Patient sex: M
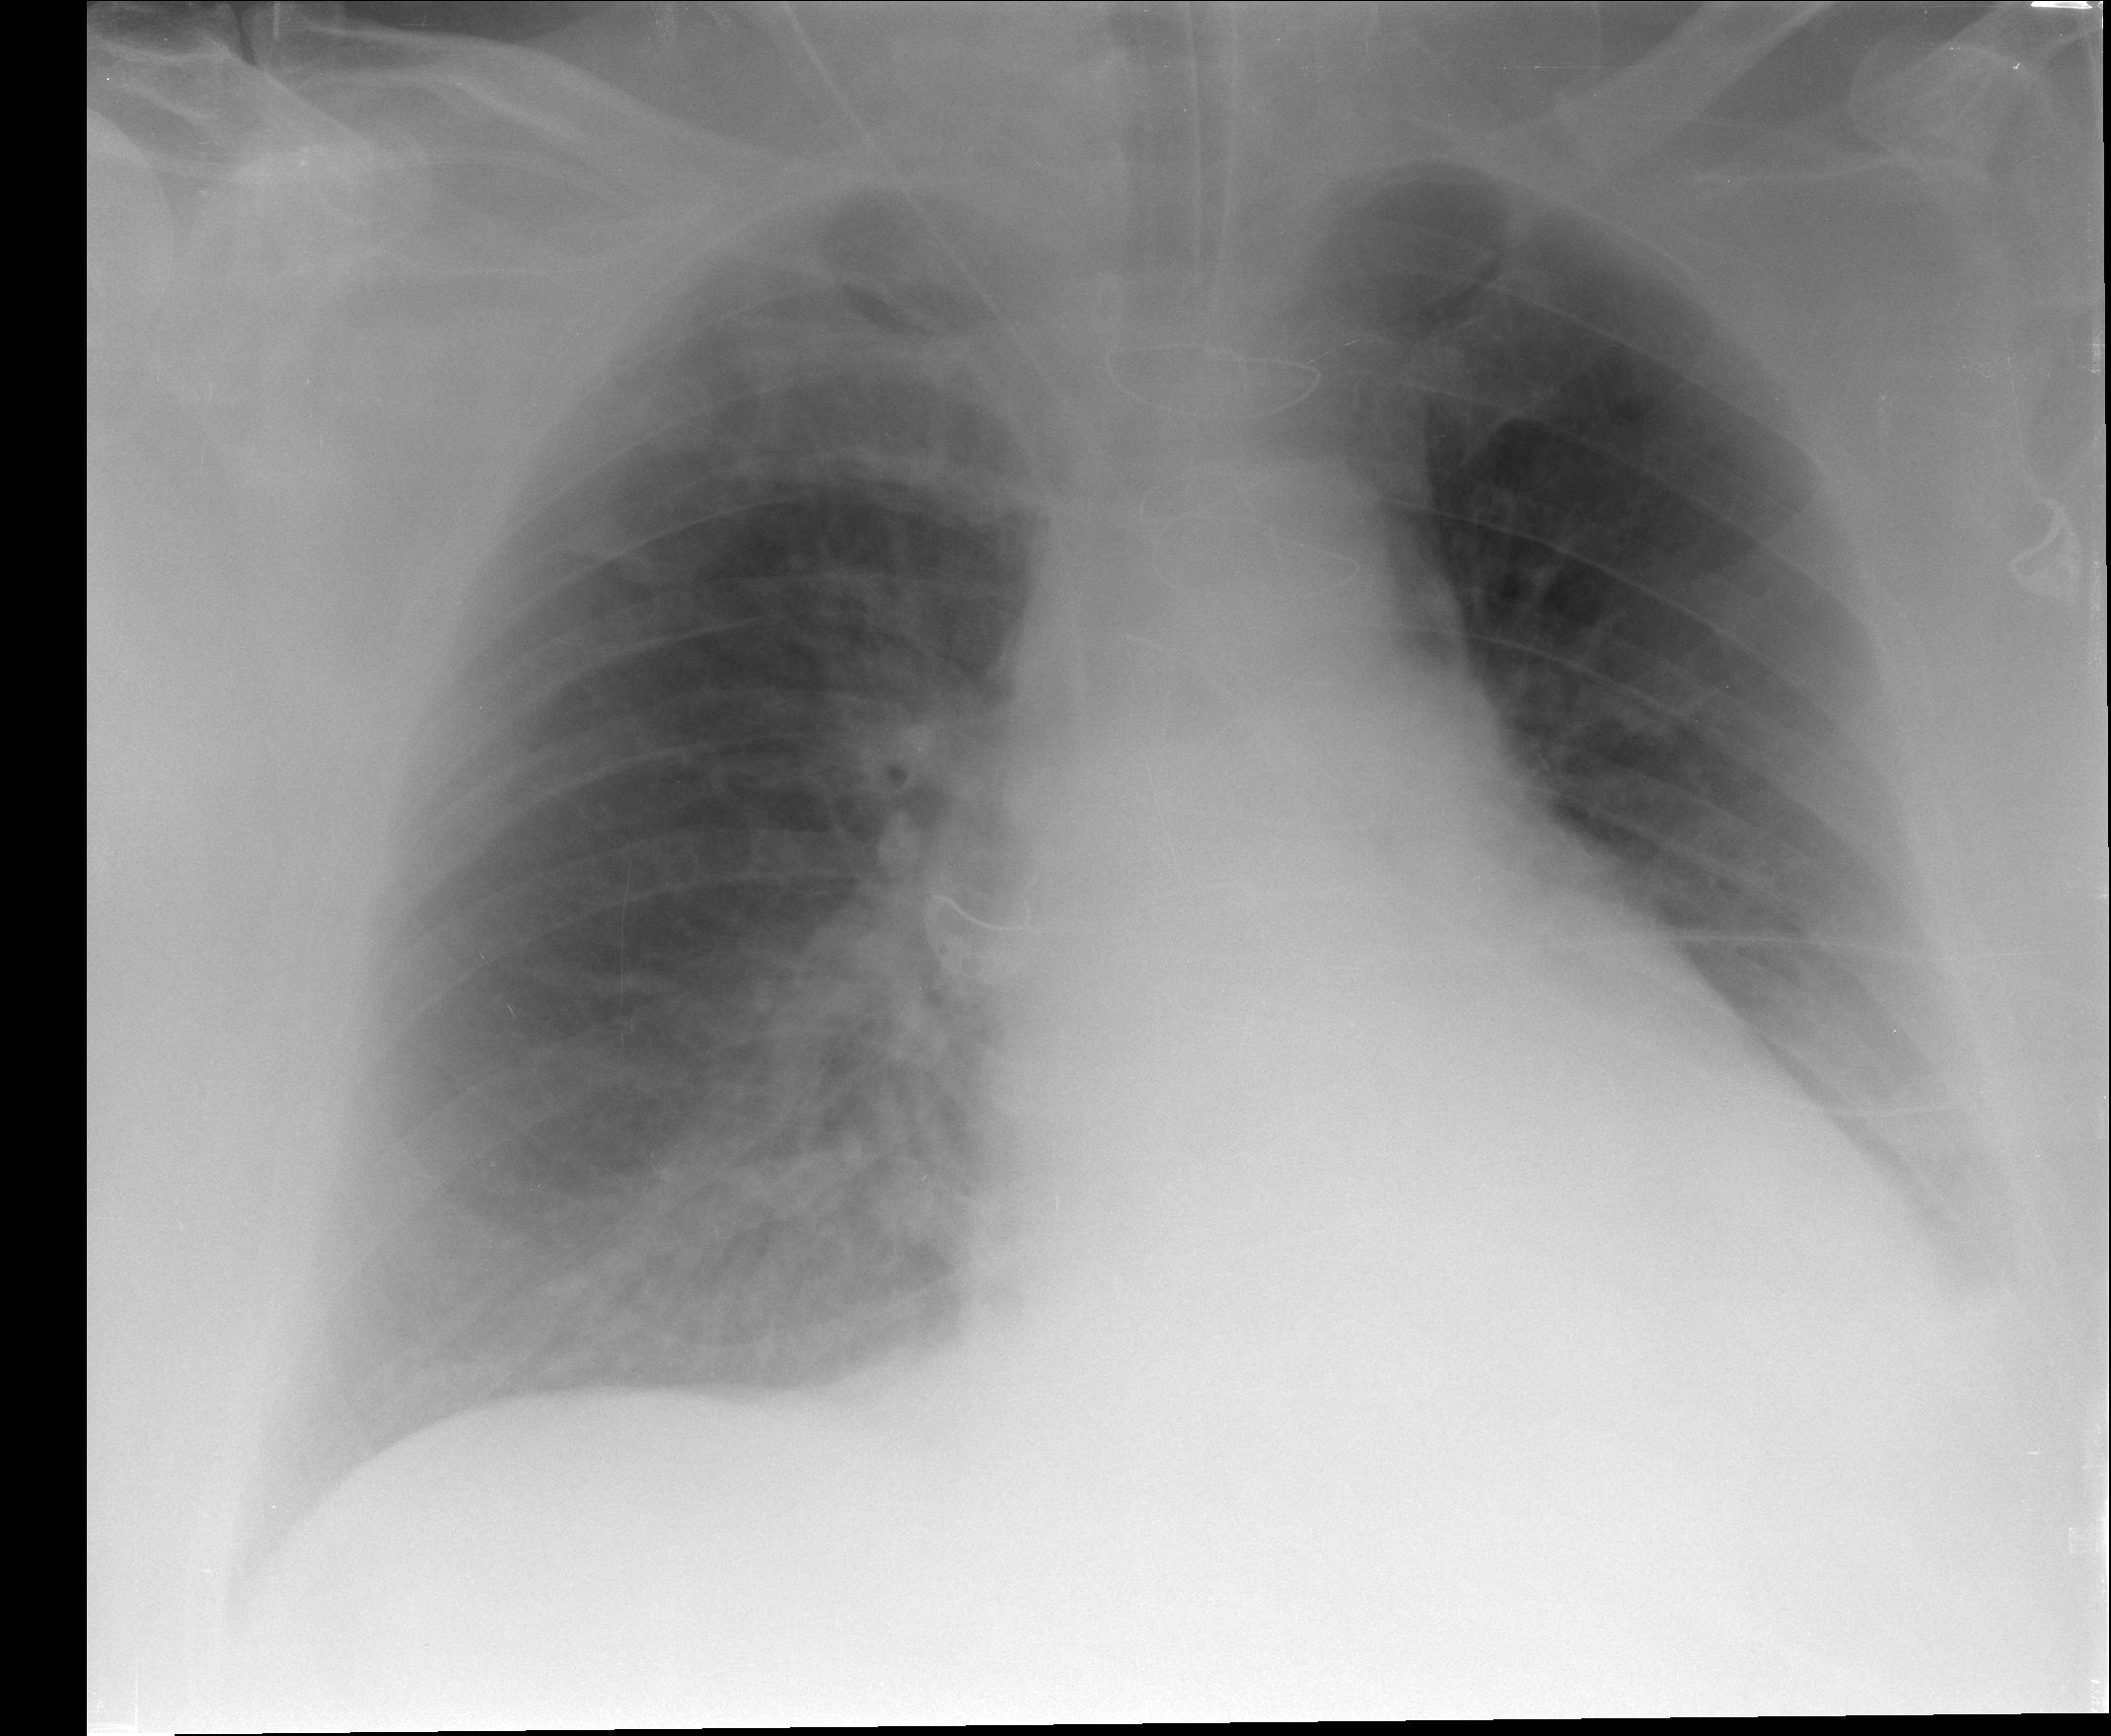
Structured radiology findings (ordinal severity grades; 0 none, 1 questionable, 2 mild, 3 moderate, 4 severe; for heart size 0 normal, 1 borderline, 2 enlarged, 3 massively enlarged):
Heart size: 1
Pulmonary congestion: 2
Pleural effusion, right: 1
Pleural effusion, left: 2
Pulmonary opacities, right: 0
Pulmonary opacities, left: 0
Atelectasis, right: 0
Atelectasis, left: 2